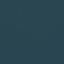
Land use / land cover class: SeaLake